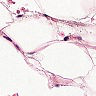
Metastatic tissue present: no